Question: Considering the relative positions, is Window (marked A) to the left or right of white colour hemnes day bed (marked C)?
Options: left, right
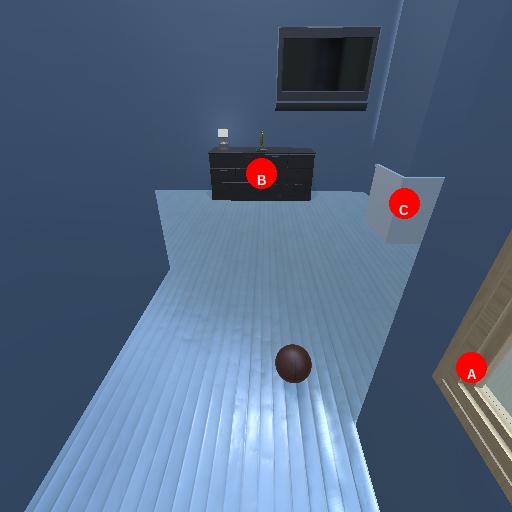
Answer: left